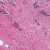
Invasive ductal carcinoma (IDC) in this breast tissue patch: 0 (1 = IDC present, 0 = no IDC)